Chest X-ray:
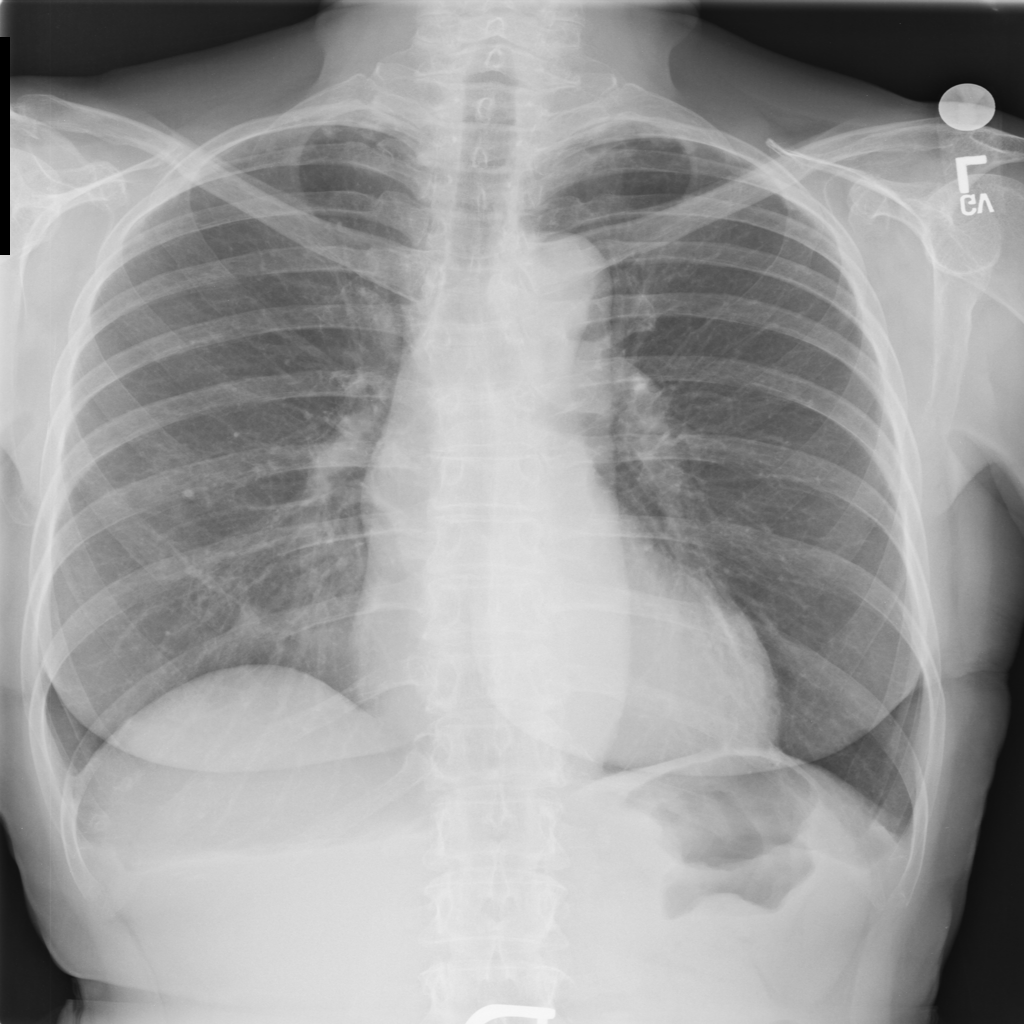
Findings: Fibrosis, Calcification
No abnormal finding: no